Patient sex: M
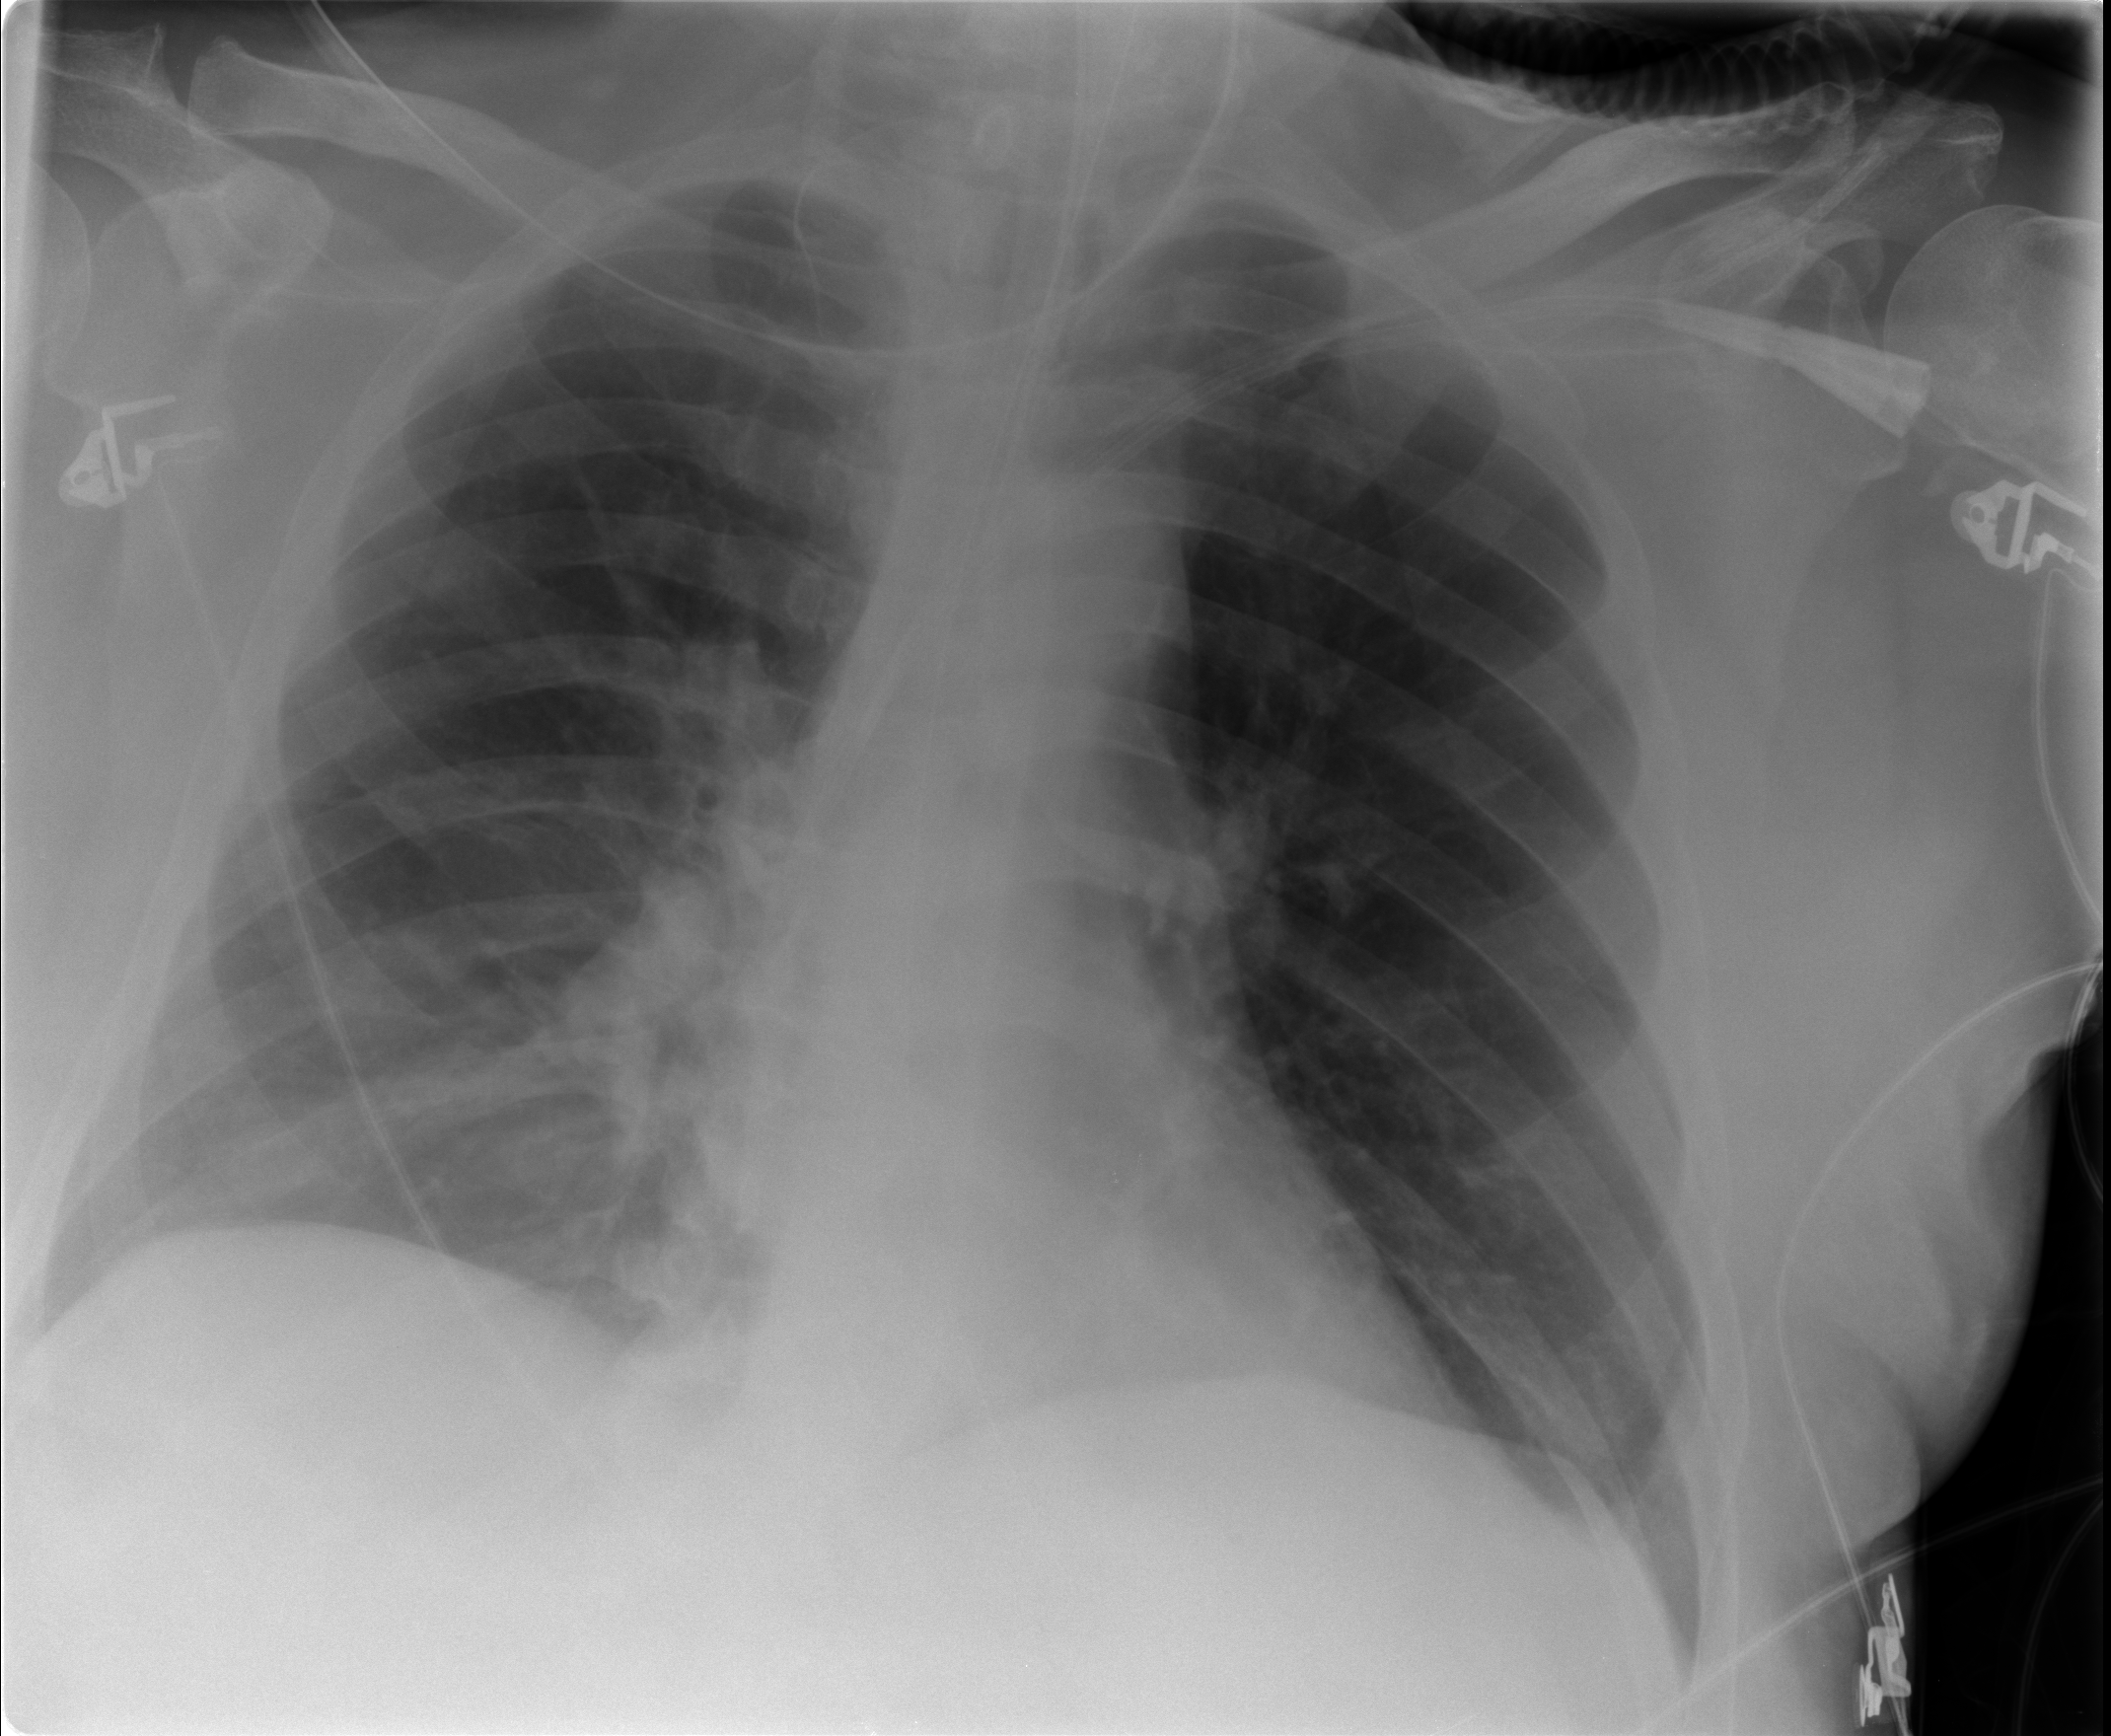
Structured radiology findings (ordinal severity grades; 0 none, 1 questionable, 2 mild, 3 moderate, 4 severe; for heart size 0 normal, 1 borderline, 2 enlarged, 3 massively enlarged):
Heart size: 0
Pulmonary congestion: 0
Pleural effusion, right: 1
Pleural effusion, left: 1
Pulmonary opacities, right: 0
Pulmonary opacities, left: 0
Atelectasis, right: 2
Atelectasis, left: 2